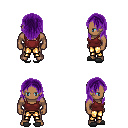
a pixel art fantasy rpg character, male body template, human, dark skin, maroon pirate shirt, gold greaves, purple long hairstyle, gray slippers, four views (front, back, left, right), 2x2 character sprite sheet, small pixel art, hard edges, no anti-aliasing